Aerial crown-view tile of a tropical tree (Barro Colorado Island, Panama), acquired 20250915:
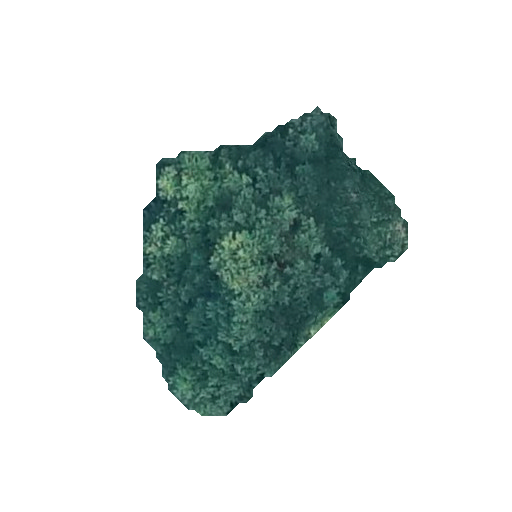
Species: Pouteria stipitata
GBIF accepted scientific name: Pouteria stipitata
Crown area: 75.079 m²